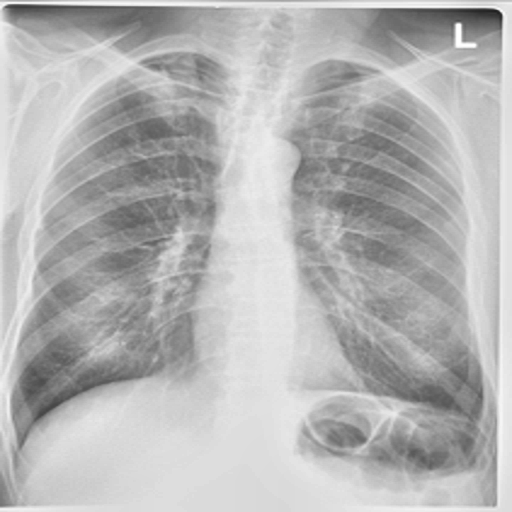
Finding: TUBERCULOSIS